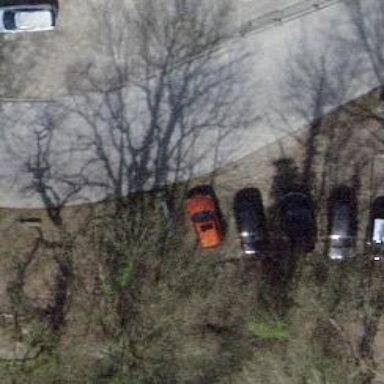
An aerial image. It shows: Compacted parking aisle service road.